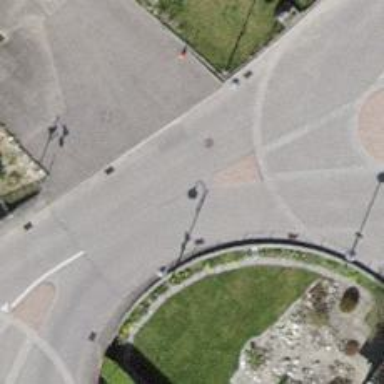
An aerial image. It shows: Traffic calming island.